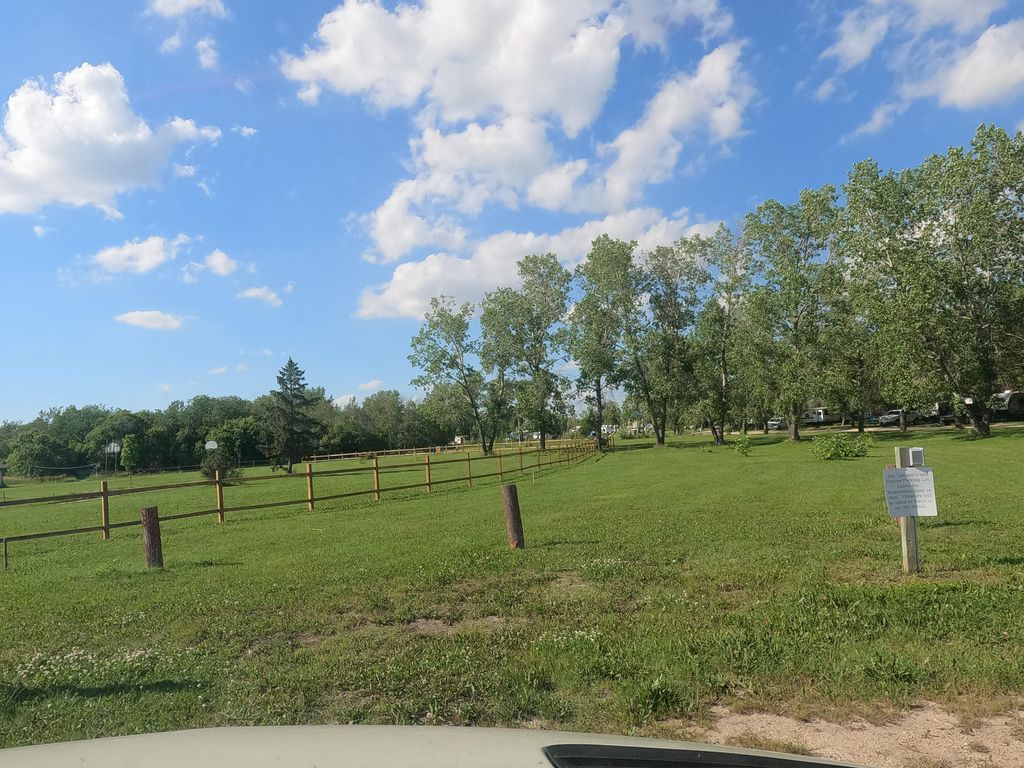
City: winnipeg